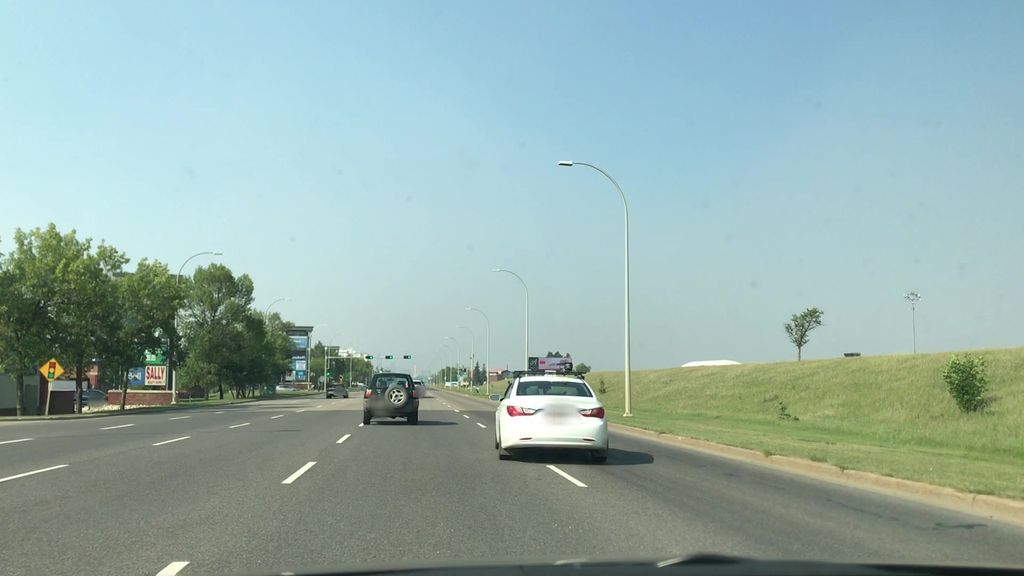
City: edmonton